Question:
I want to set focusable and clickable mode for LinearLayout (like in above image). How to I make this?
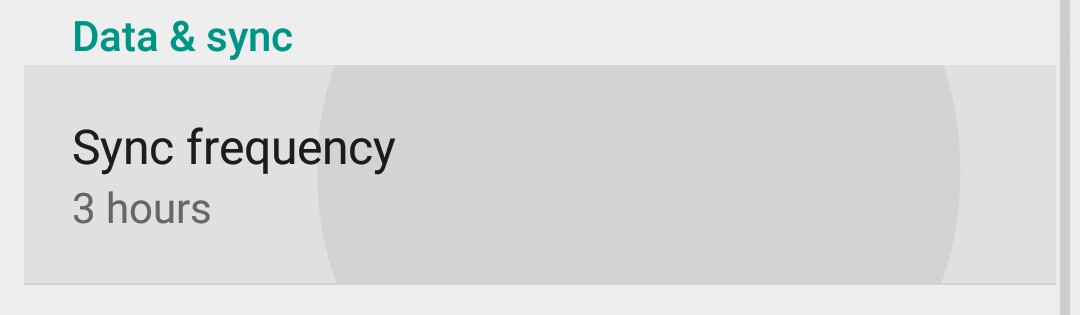
Answer: try this, it worked for me
'''
<LinearLayout android:layout_width="match_parent"
android:layout_height="wrap_content"
android:orientation="vertical"
android:clickable="true"
android:focusable="true"
android:background="?android:attr/selectableItemBackground">
</LinearLayout>
'''